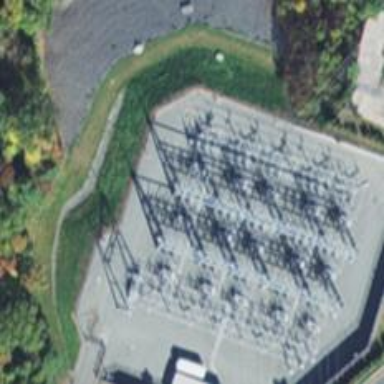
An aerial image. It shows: Switch for power supply.